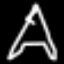
Label: The Eiffel Tower